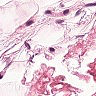
Metastatic tissue present: no